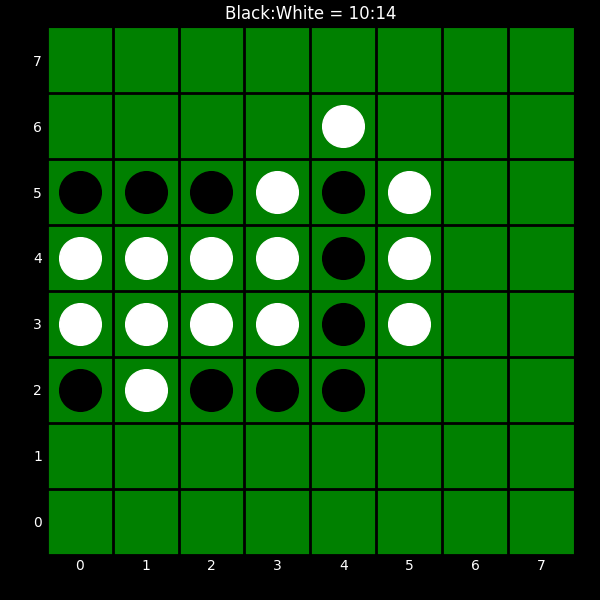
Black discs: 10
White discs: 14